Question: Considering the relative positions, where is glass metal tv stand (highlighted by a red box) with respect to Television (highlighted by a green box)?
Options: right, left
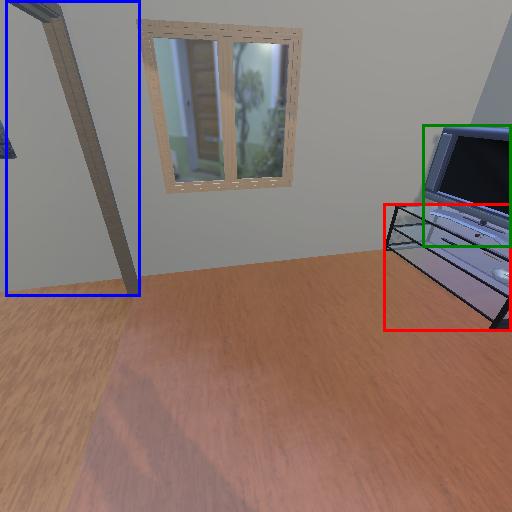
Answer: right